Field crop: maize
Growth stage: 2
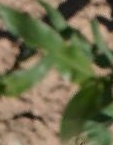
Species: maize